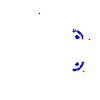
Particle: proton